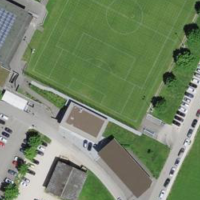
EUNIS habitat code: 53
Species observed at this site:
Erodium cicutarium